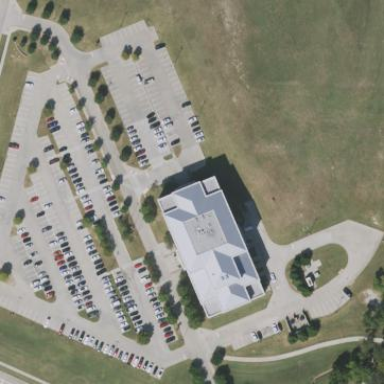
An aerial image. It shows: Public building.